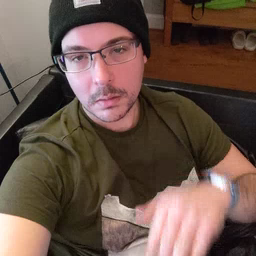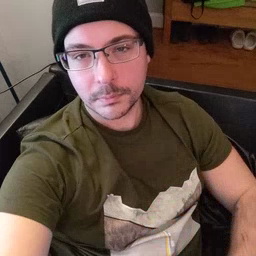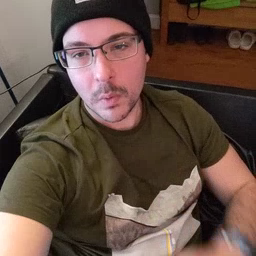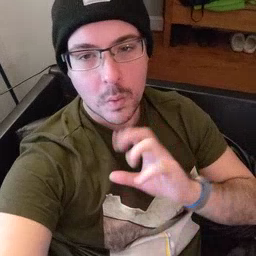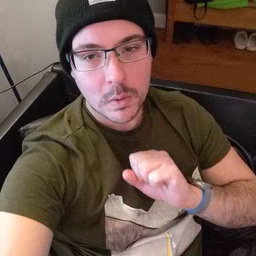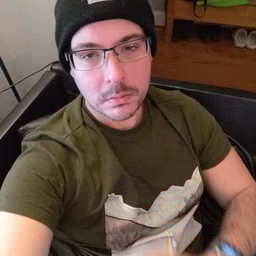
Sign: old